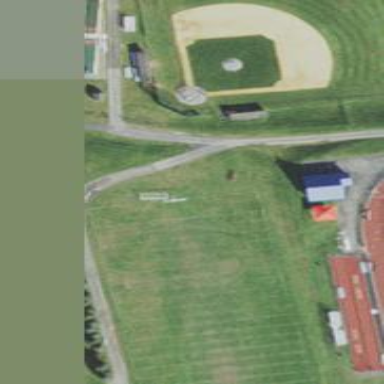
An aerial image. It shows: American football pitch.